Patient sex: F
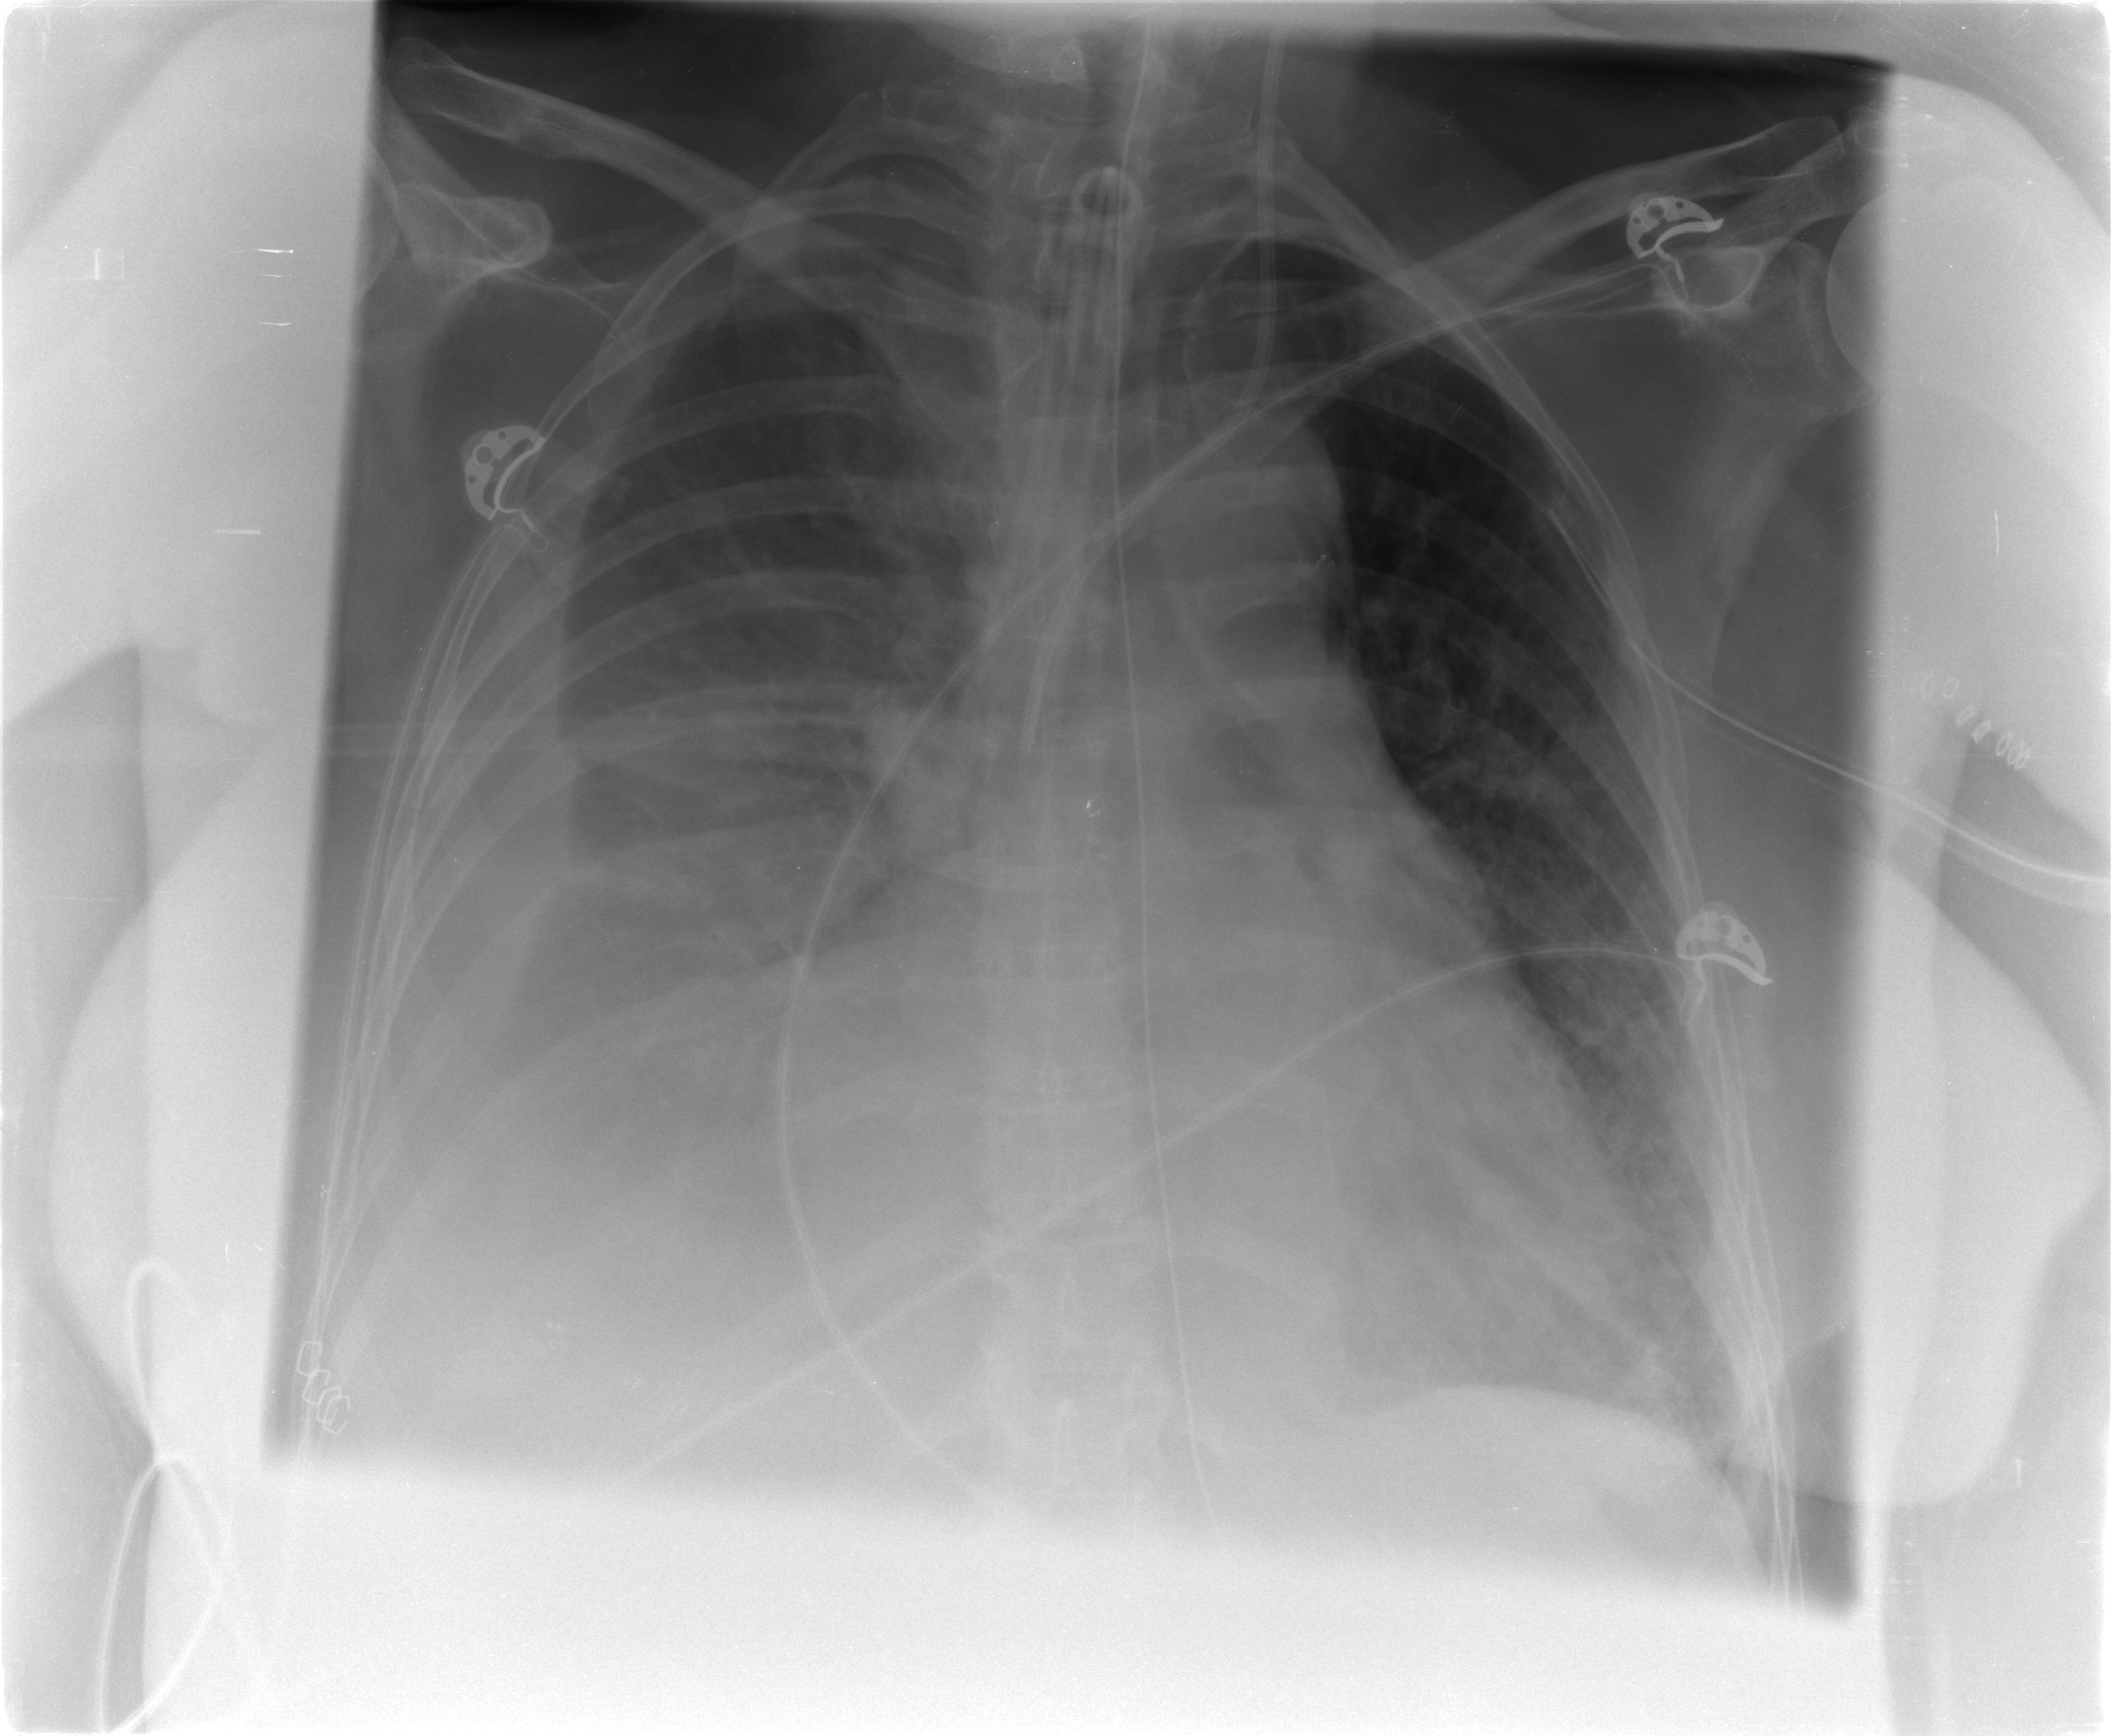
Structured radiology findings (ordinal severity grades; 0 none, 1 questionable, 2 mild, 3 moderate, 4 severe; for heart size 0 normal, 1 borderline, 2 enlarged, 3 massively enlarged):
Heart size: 2
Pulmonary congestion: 2
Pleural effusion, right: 3
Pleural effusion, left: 2
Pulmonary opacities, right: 2
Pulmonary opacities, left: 2
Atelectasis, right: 3
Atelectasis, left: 2